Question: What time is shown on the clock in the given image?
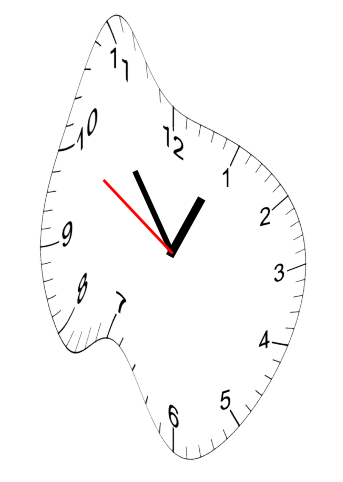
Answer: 12:53:50